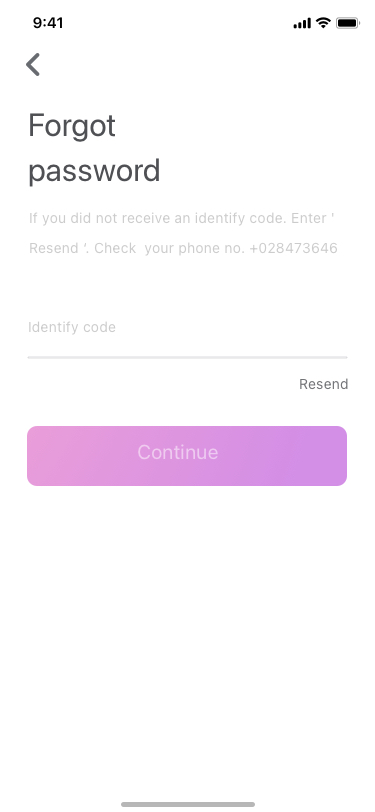
Text in this UI design:
Identify code
Forgot
password
If you did not receive an identify code. Enter ' Resend ‘. Check  your phone no. +028473646
Resend
Continue